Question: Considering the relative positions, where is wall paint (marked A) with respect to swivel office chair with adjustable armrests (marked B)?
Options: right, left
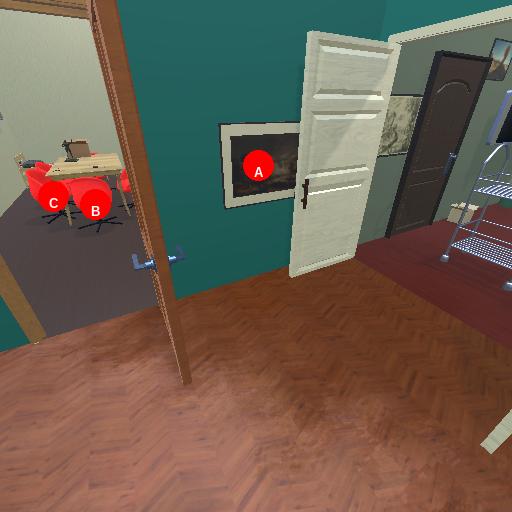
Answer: right